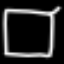
Label: square